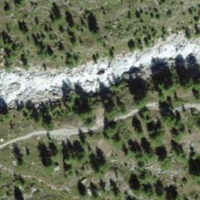
EUNIS habitat code: 23
Species observed at this site:
Dactylorhiza majalis